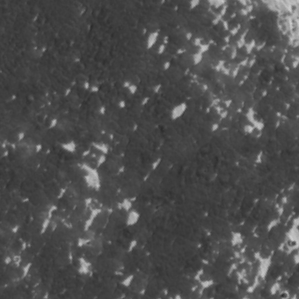
Label: frost